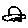
Label: car